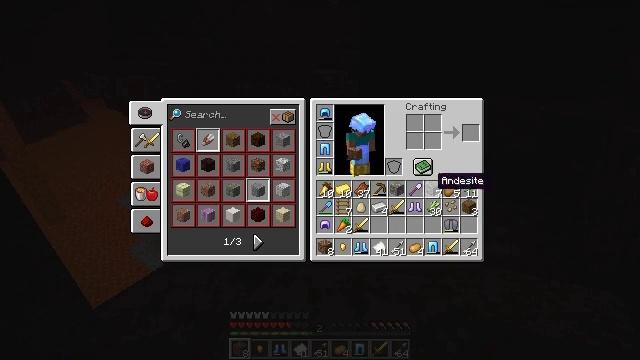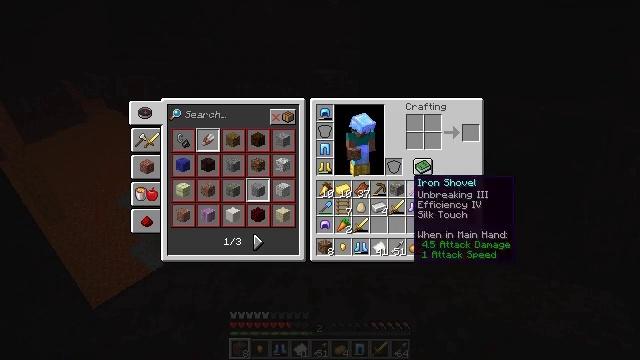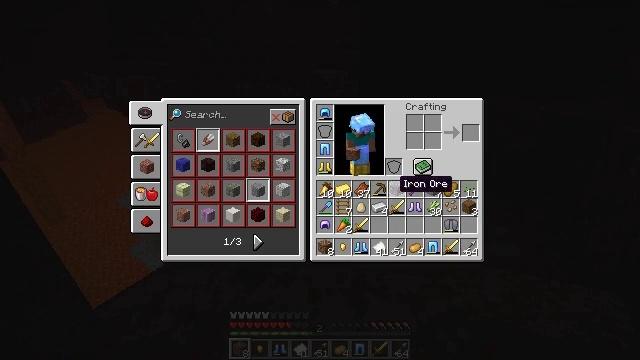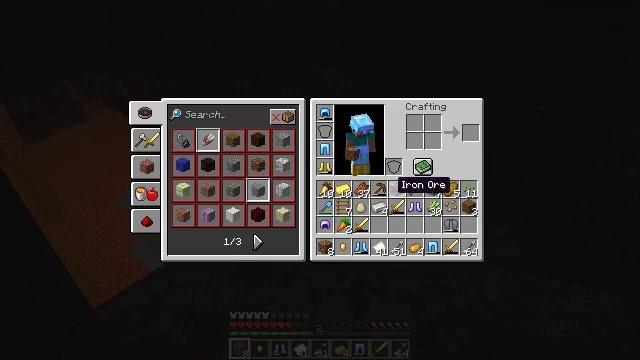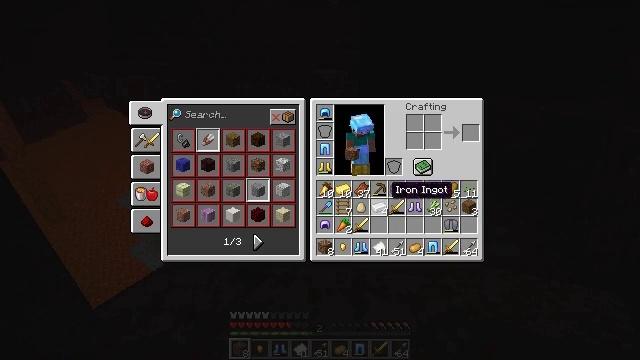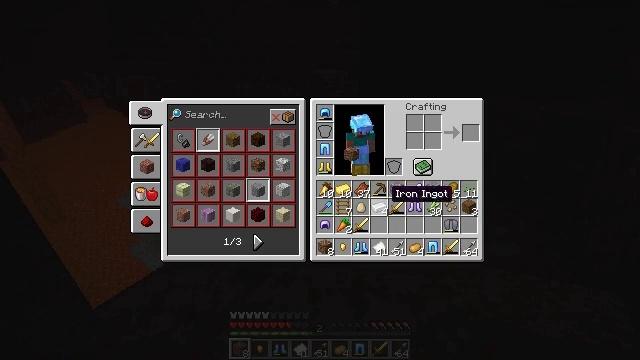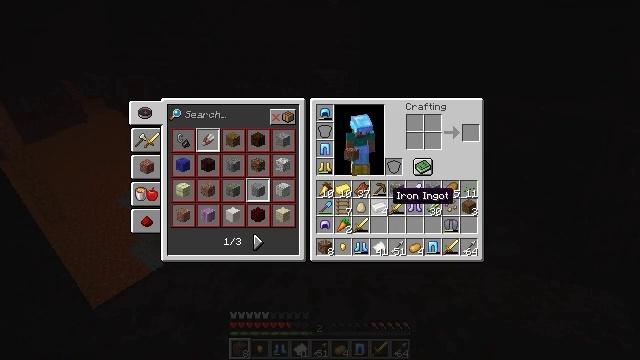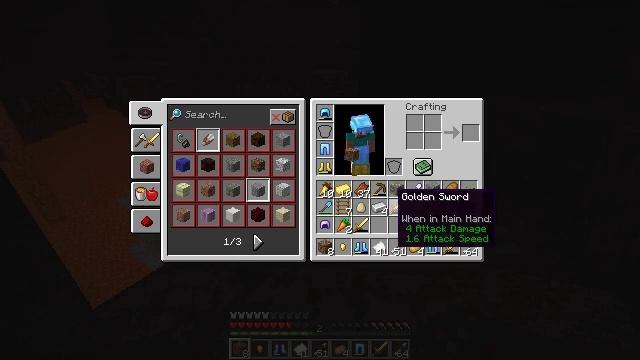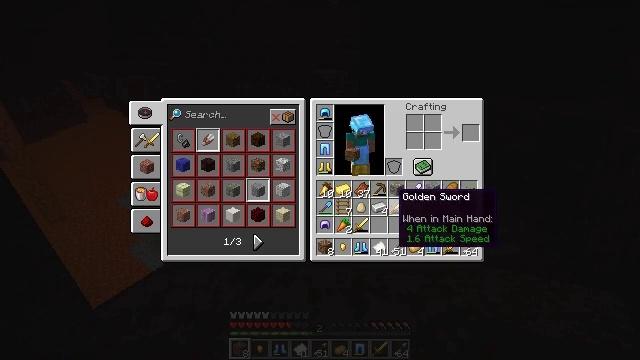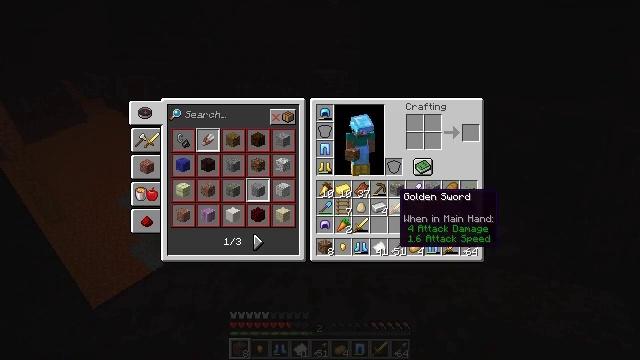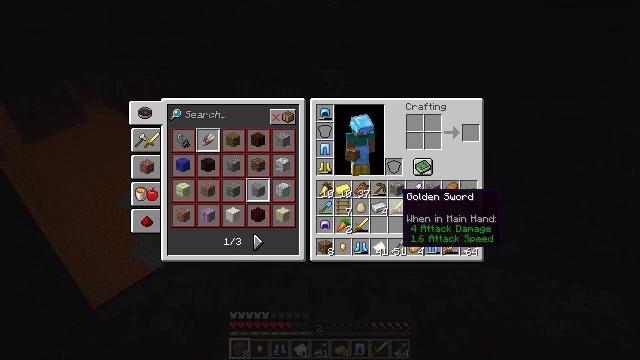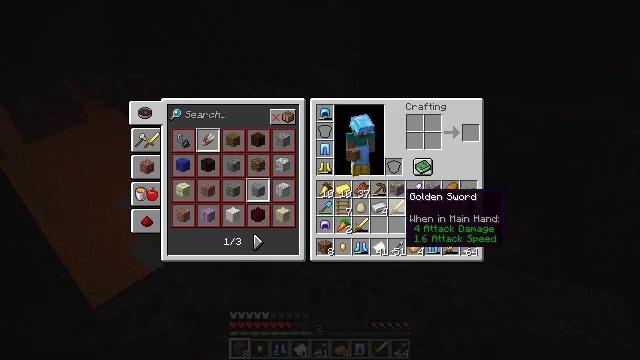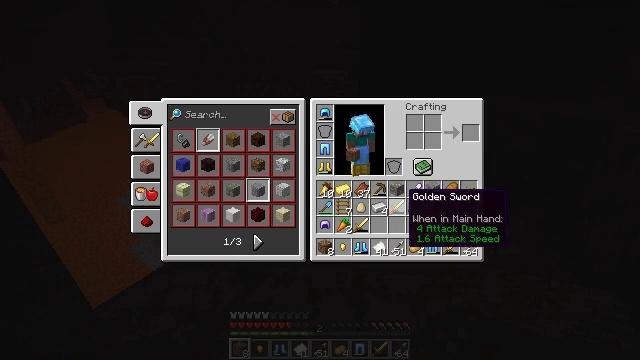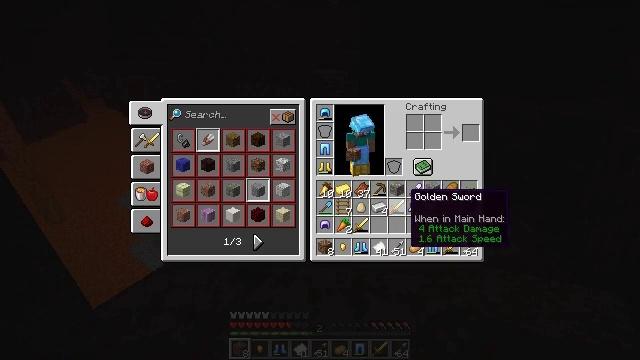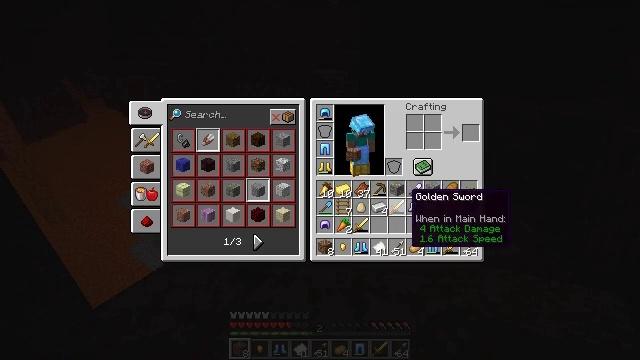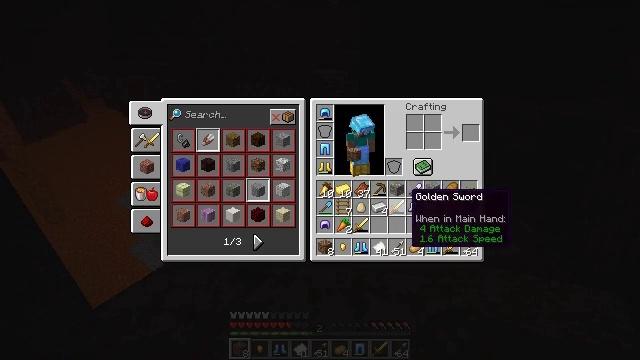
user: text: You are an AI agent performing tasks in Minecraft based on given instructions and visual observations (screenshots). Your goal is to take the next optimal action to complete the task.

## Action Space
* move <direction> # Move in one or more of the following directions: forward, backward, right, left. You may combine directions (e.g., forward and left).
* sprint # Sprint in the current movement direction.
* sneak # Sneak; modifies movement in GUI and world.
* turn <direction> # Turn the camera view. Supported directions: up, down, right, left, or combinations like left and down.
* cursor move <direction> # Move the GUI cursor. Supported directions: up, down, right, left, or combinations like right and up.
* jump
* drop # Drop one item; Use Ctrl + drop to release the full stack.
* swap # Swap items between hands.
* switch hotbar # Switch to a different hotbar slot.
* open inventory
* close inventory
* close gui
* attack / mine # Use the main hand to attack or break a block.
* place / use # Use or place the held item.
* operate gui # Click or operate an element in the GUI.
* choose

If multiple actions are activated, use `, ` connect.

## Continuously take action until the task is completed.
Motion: motion action
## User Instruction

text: Use 2 gold ingots and a stick to craft a golden sword.
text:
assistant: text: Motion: cursor move left
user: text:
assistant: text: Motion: cursor move left
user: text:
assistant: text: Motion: no_op
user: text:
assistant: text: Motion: no_op
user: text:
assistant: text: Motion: no_op
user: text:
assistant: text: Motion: no_op
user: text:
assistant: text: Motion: no_op
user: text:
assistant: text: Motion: no_op
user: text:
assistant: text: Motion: no_op
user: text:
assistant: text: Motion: no_op
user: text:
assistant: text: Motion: no_op
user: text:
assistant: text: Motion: no_op
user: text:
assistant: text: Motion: no_op
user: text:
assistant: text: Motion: no_op
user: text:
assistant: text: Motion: no_op
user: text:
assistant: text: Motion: no_op
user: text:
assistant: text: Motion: no_op
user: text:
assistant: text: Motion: no_op
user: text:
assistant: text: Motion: operate gui
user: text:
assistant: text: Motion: operate gui
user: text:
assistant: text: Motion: operate gui
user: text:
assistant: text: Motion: no_op
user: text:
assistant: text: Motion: no_op
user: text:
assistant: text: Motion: no_op
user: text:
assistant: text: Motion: no_op
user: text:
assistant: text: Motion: no_op
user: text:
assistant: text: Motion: no_op
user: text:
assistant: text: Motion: operate gui
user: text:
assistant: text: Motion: operate gui
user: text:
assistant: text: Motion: operate gui